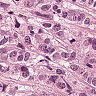
Metastatic tissue present: yes